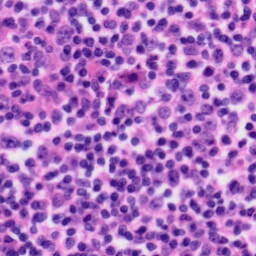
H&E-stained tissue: Tonsil